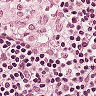
Metastatic tissue present: no